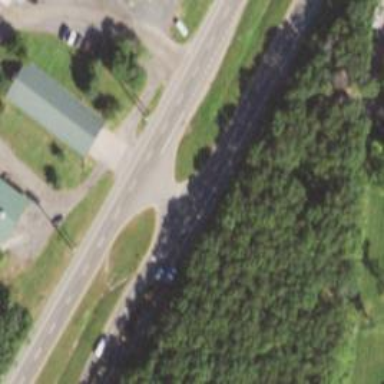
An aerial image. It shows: Trunk link highway.